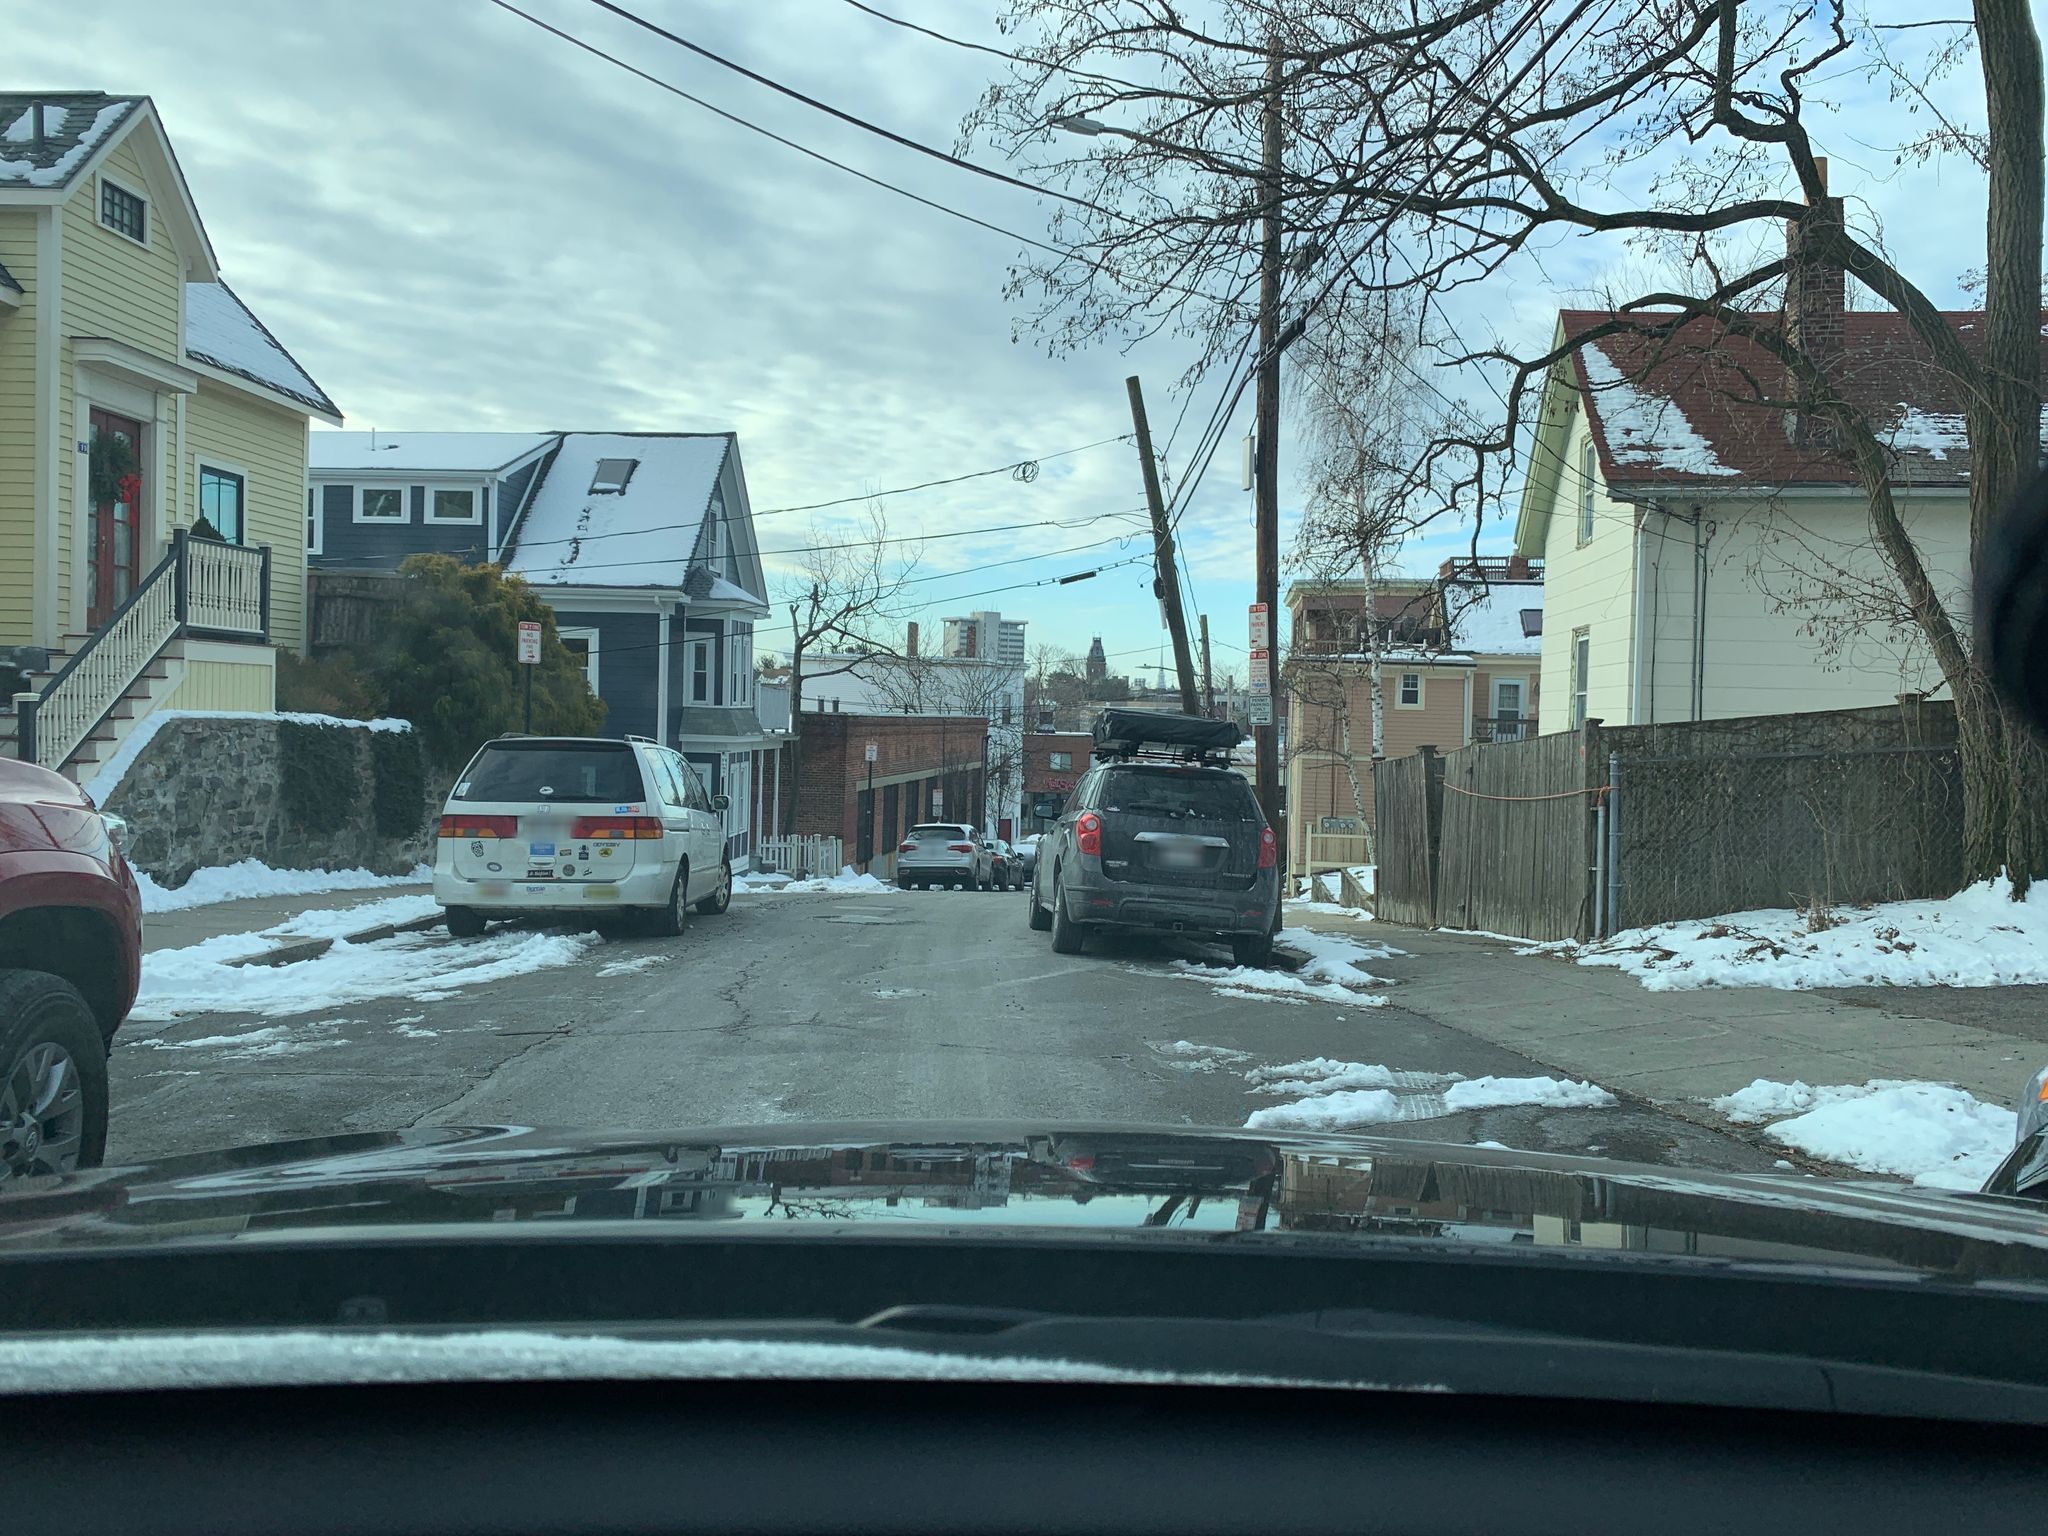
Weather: snowy
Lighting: day
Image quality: good
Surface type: driving surface
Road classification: residential
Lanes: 1
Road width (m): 12.2
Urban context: urban centre
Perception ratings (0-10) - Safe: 7.52, Lively: 7.23, Beautiful: 6.56, Boring: 5.71, Depressing: 3.42, Wealthy: 5.07